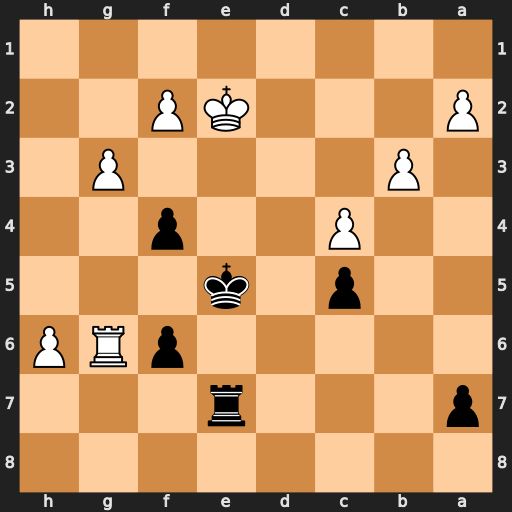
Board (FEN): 8/p3r3/5pRP/2p1k3/2P2p2/1P4P1/P3KP2/8
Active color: b
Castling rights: -
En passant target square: -
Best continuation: Kf5+ Kf3 Kxg6